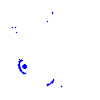
Particle: pion